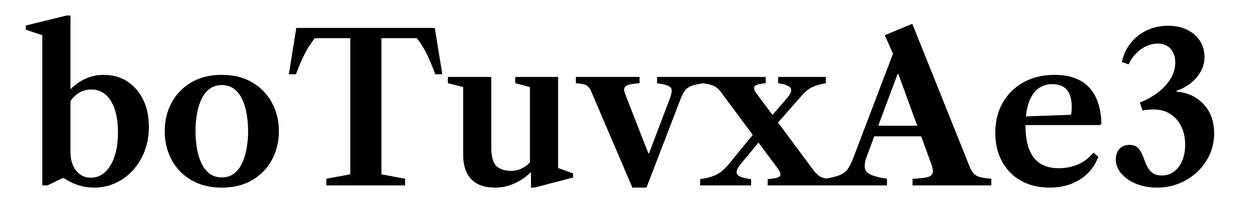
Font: LibreCaslonText_SemiBold